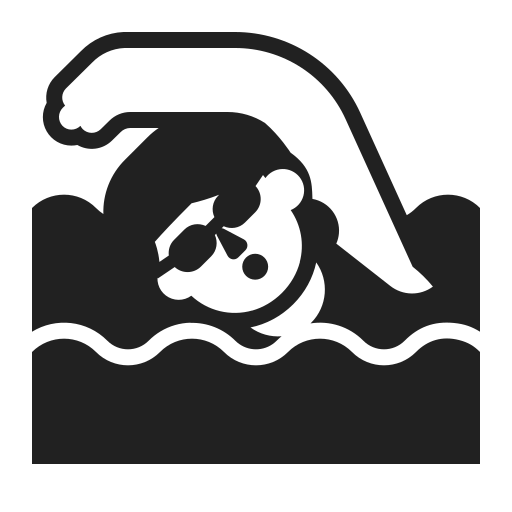
woman swimming high contrast default